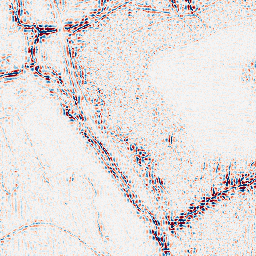
Category: wavelet
Decomposition family: wavelet_dwt
Decomposition parameters: wavelet: db8
level: 2
Upsampling method: fft_zeropad
Upsampling parameters: scale: 2
Upsampling scale: 2